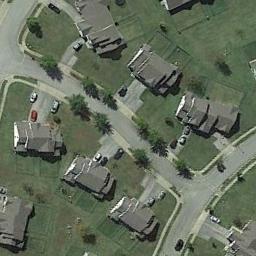
Label: residential